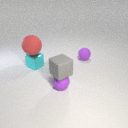
small purple rubber sphere to the left of small purple rubber sphere